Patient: sex F, age 70
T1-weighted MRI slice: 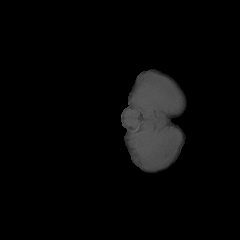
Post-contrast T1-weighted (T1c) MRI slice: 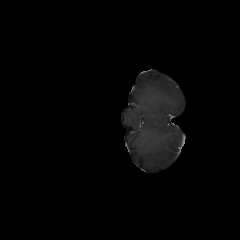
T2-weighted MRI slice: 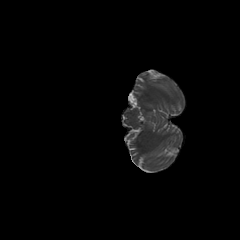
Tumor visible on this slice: no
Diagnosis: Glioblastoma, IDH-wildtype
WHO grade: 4